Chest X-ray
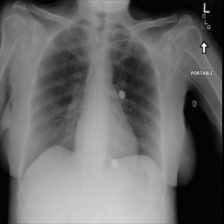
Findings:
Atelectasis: negative
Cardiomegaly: negative
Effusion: negative
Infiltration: negative
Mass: negative
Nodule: negative
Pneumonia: negative
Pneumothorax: negative
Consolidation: negative
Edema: negative
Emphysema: negative
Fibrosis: negative
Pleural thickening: negative
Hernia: negative